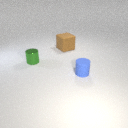
small green metal cylinder to the left of large brown rubber cube